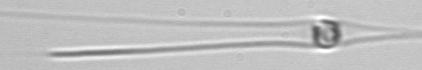
Label: Chaetoceros_danicus